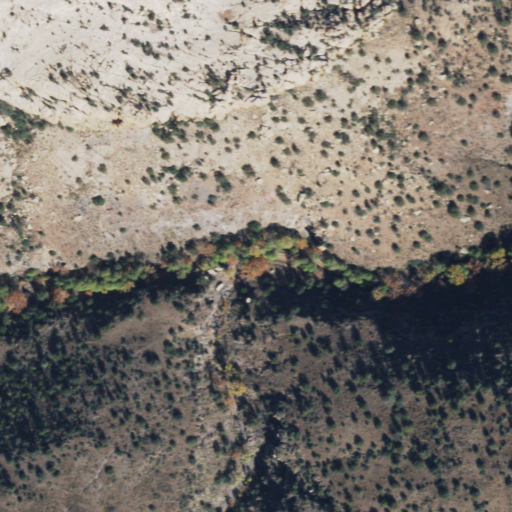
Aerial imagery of valley in Arizona named H L Canyon containing shrub, evergreen forest, grassland, and barren land